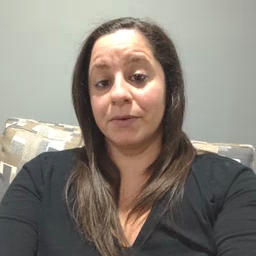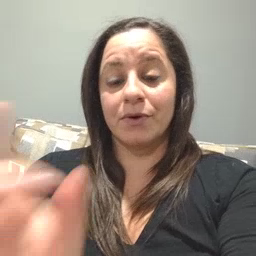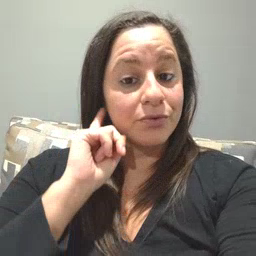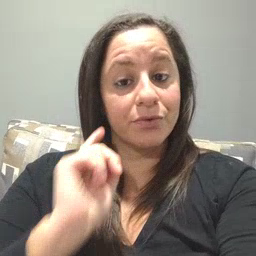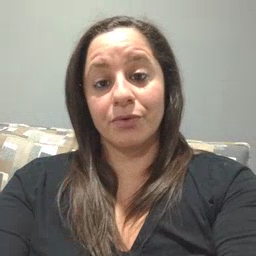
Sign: ear